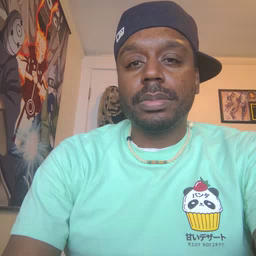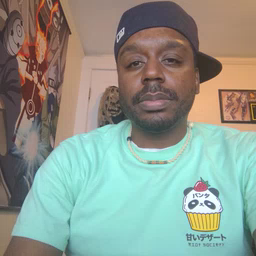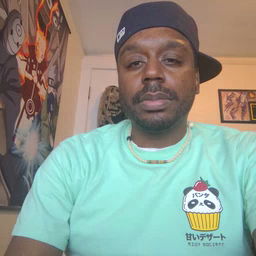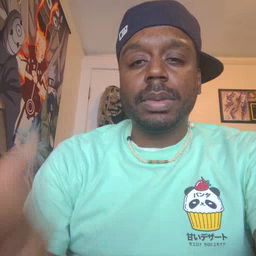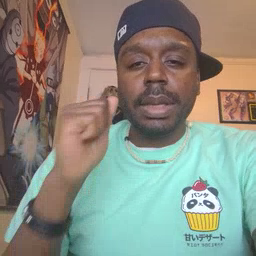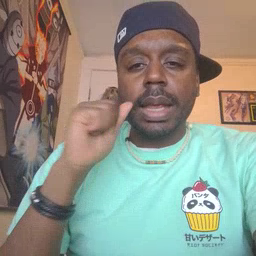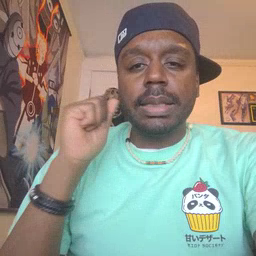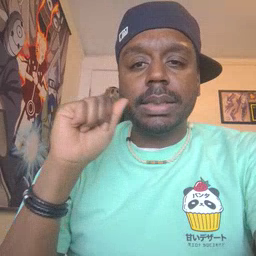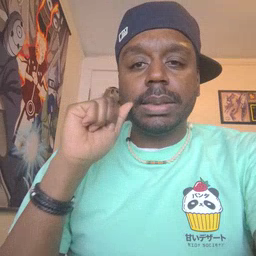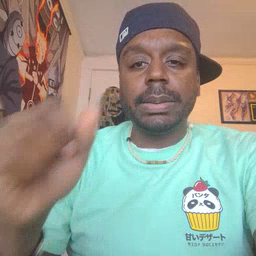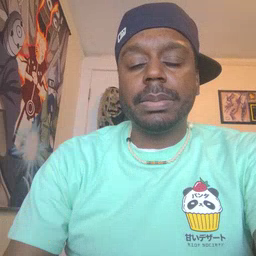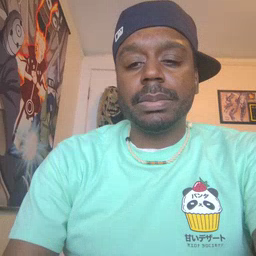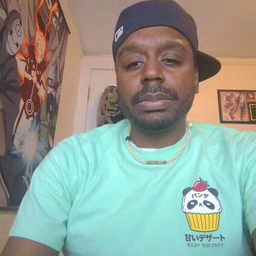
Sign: aunt